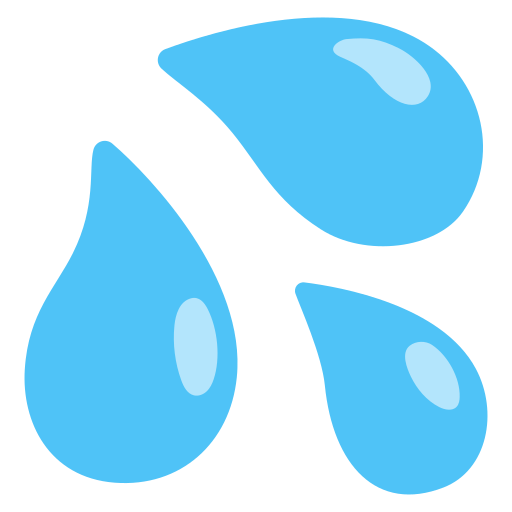
Emoji: 💦